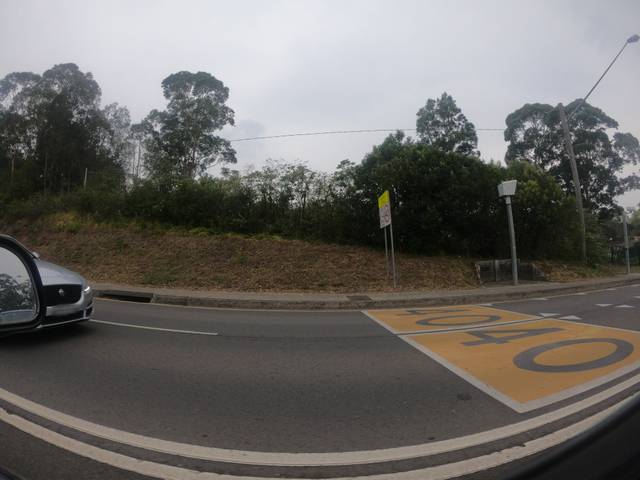
Region: Australia
Coordinates: -34.427, 150.87